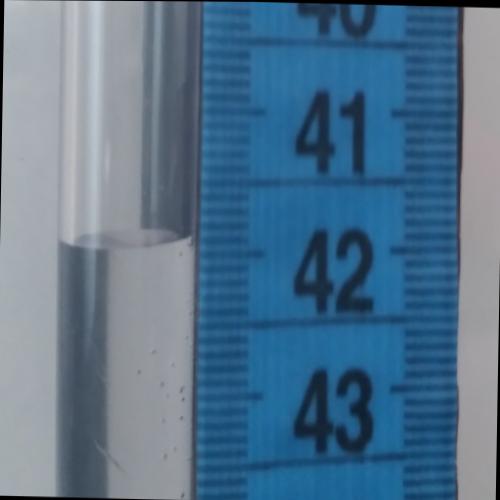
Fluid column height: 41.9 cm